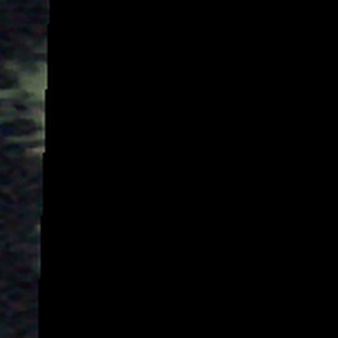
Label: other